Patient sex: F
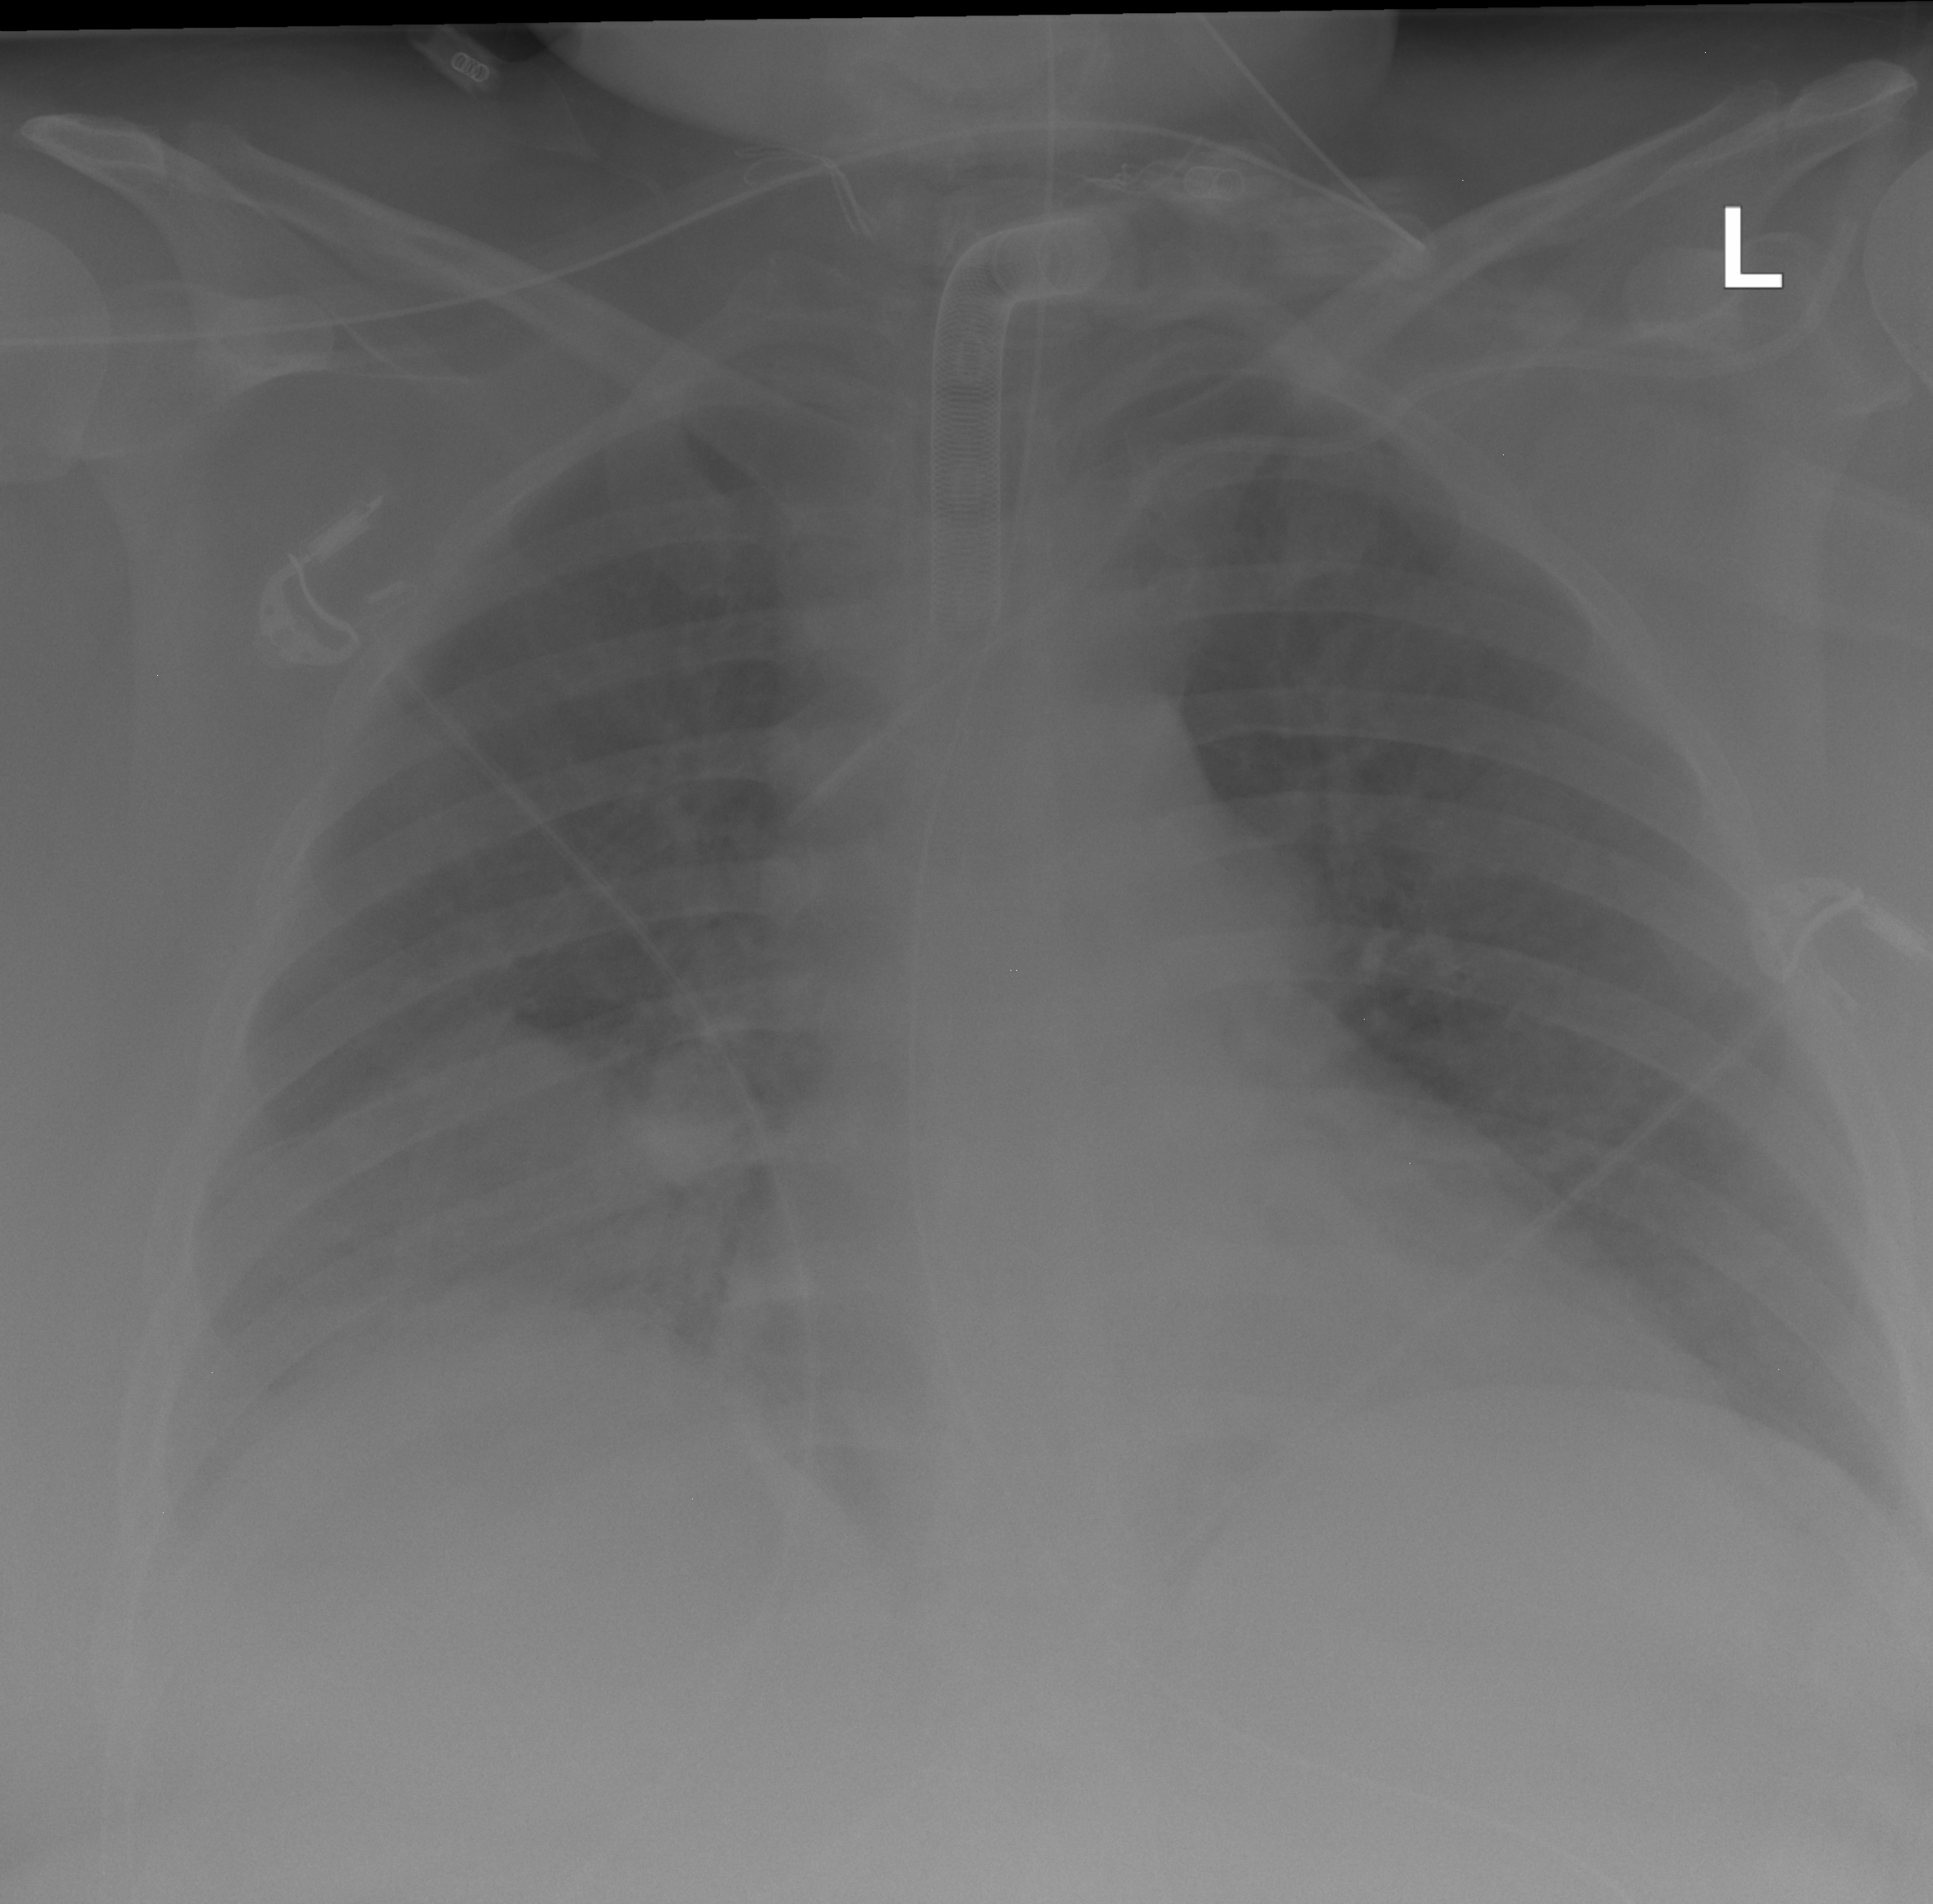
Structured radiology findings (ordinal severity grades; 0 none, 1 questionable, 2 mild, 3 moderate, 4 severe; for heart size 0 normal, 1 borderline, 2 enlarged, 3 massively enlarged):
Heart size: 2
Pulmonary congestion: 2
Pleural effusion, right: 1
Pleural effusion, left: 0
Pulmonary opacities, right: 3
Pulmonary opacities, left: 0
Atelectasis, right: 2
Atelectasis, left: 0